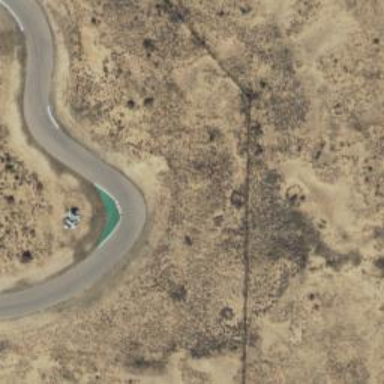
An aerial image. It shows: Raceway road.